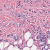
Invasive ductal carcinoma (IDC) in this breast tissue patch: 1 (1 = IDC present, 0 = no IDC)